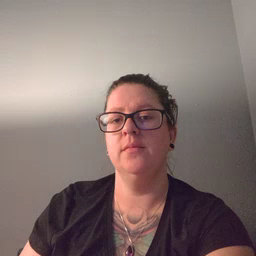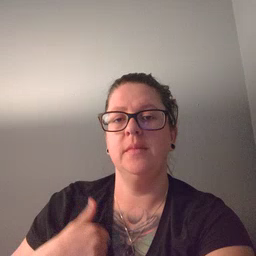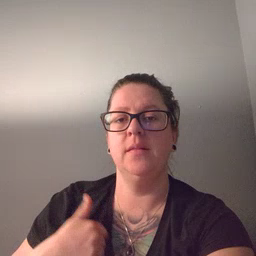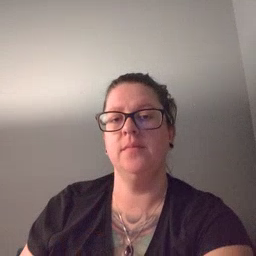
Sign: bath